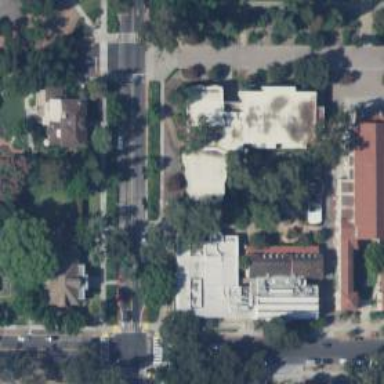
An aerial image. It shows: College building.